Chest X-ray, PA view. Patient: 62 years old, sex F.
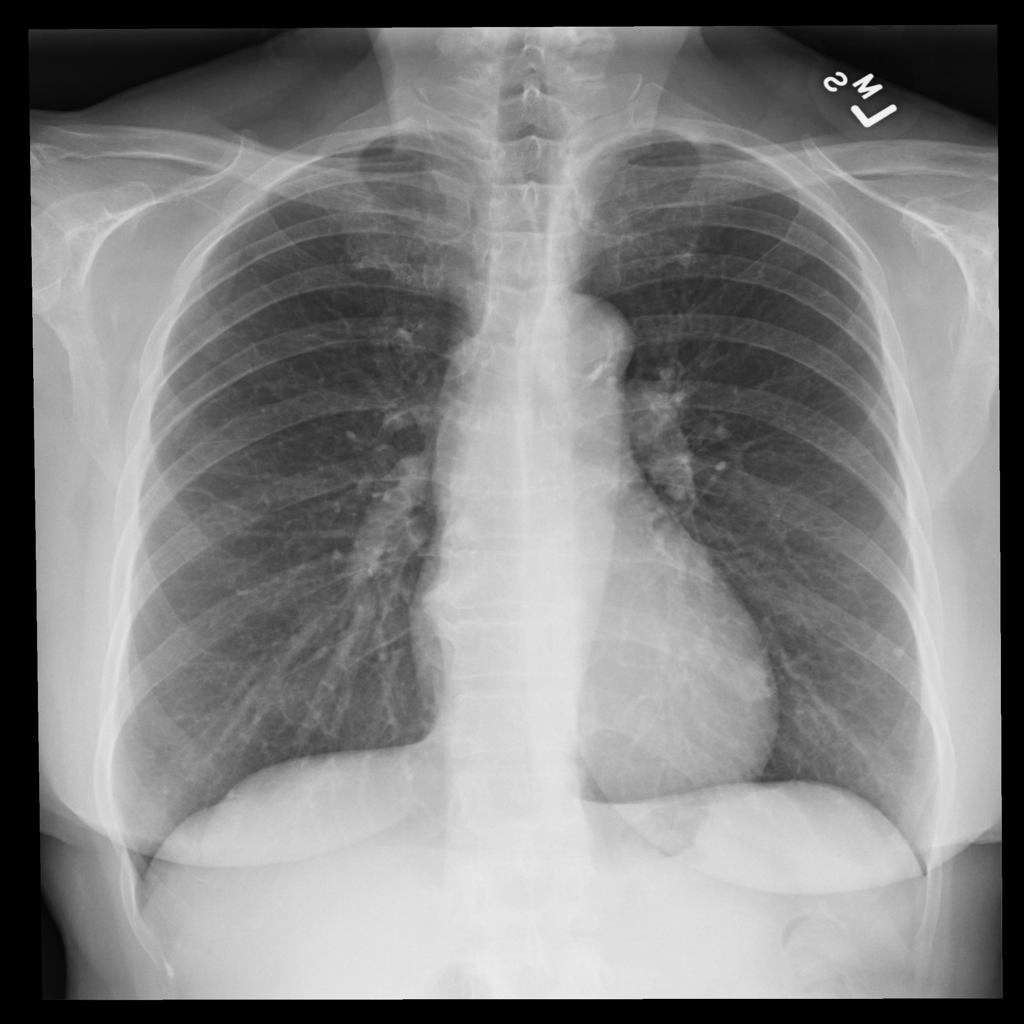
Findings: No Finding